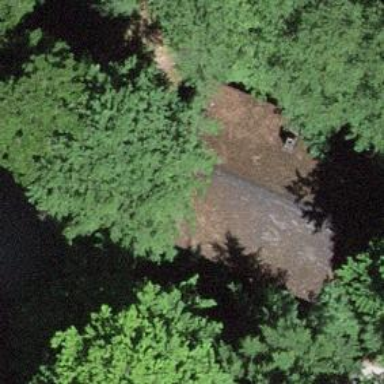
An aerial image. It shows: Cabin is depicted in the image.